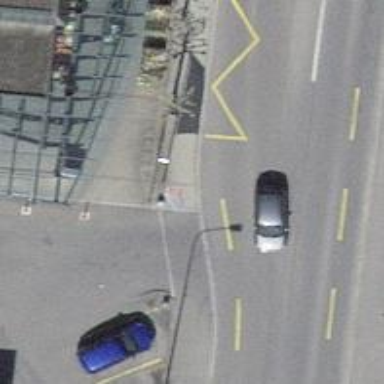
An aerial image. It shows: Platform for public transport. The platform is located by the road.